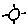
Label: sun